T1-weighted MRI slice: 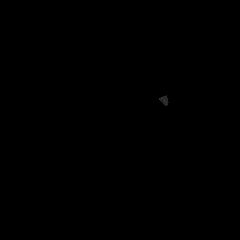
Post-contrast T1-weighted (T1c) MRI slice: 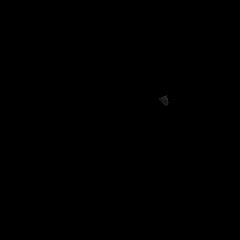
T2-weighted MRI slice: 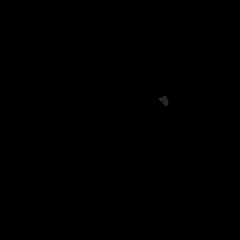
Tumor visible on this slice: no